Question: I am very new in javascript and have a task to create something like this

When i input "something" in text area it will create "something" text in the bottom of button.
And when i input it again, it will create the text in bottom or upper the previous text. like
Something 2
Something 1
Help please..
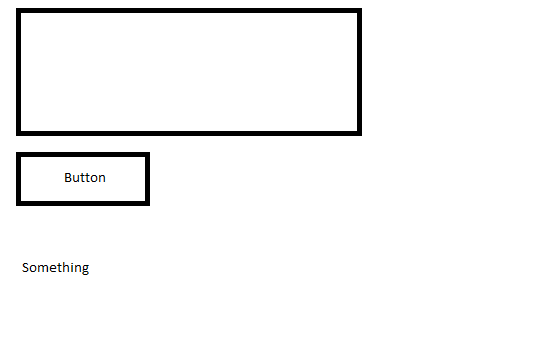
Answer: check this <URL>
'''
<div id='container'>
<textarea id='txt'></textarea>
<div id='contents'></div>
<button type='button' onclick="add()">Enter</button>
</div>
'''
'''
function add(){
var txt= document.getElementById('txt').value;
var content= document.getElementById('contents');
content.innerHTML+='<span>'+txt+'</span><br/>'
}
'''